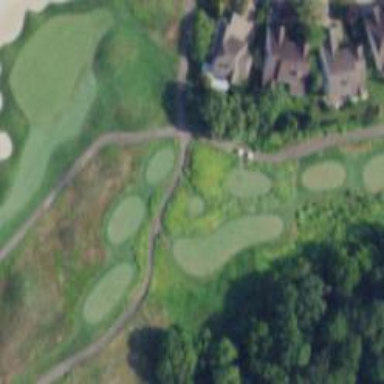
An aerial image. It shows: Pathway for golfing.